Aerial crown-view tile of a tropical tree (Barro Colorado Island, Panama), acquired 20240611:
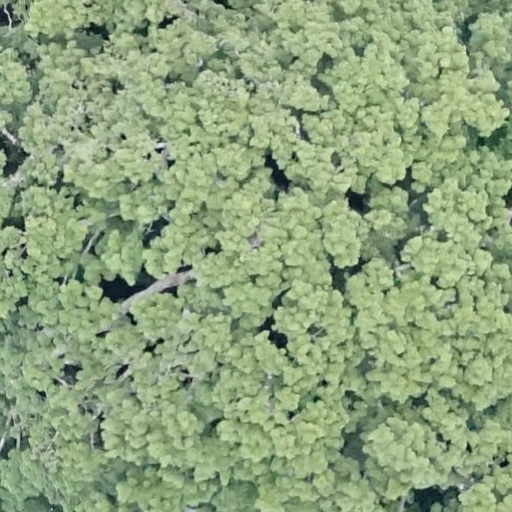
Species: Ceiba pentandra
GBIF accepted scientific name: Ceiba pentandra
Crown area: 1087.464 m²